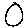
Label: circle